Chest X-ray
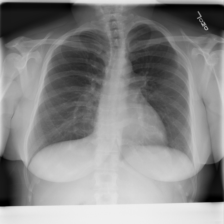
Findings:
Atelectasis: negative
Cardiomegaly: negative
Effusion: negative
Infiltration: negative
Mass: negative
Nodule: negative
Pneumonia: negative
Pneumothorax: negative
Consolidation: negative
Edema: negative
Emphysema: negative
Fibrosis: negative
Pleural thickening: negative
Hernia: negative